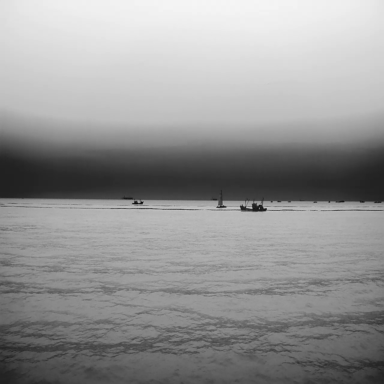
There are three objects shown in the infrared image, including a sailboat, and two bulk_carriers.